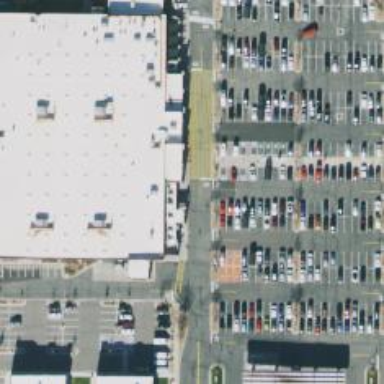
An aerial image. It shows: Parking space is available.